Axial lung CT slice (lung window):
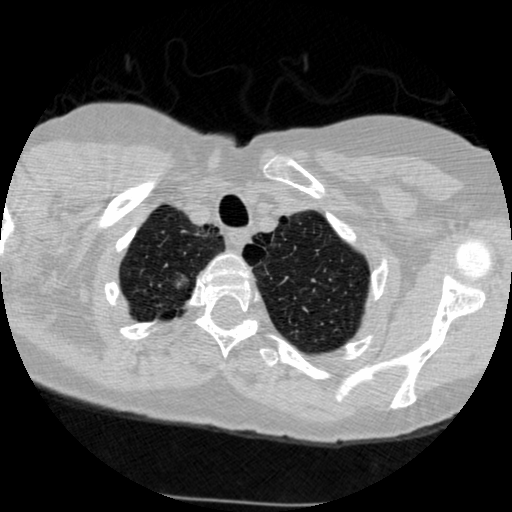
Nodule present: no